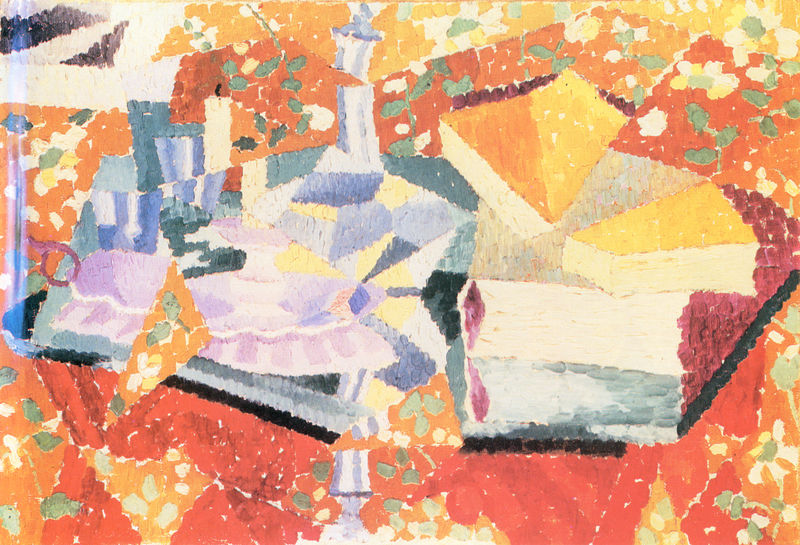
Titel: Les voix de ma chambre (Nature morte)
Künstler: Gino Severini
Standort: Stuttgart
Institution: Staatsgalerie
Schlagwörter: blau, blätter, gemälde, gelb, grün, kirchturm, kubismus, stadt, blume, blumen, fenster, glas, grau, orange, schwarz, tisch, weiss, zimmer, obst, rot, flasche, messer, teller, tischbein, tischdecke, öl, häuser, kirche, boden, pflanzen, rosa, turm, stilleben, stillleben, bücher, moderne, abstrakt, farben, modern, dorf, farbe, formen, lila, violett, linien, essen, duktus, kerze, brot, kerzen, abstraktion, collage, punkte, fleisch, buch, eckig, linie, stücke, kuchen, punkt, speisen, mosaik, pinsel, tischplatte, fragment, quadrate, fisch, wurst, käse, docht, russisch, fragmente, pointillisme, prismen, tischbei, wieclaabstrakt, wladimir